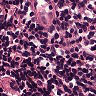
Metastatic tissue present: no